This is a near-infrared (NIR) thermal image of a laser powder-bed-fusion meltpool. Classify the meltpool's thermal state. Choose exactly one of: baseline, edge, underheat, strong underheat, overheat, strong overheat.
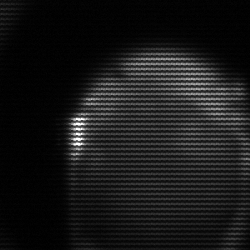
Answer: edge